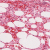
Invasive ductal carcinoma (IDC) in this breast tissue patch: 0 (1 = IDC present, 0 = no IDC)